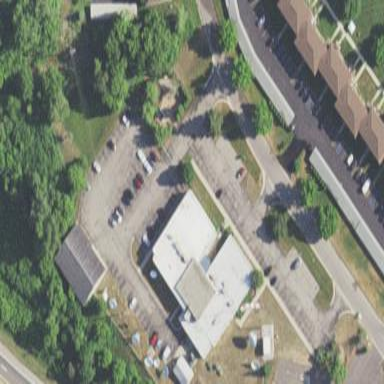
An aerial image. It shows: Television studio building.